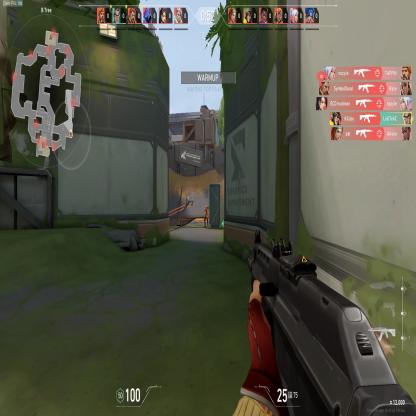
Label: enemy